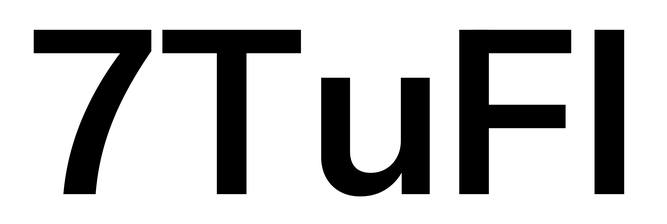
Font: InstrumentSans_SemiBold